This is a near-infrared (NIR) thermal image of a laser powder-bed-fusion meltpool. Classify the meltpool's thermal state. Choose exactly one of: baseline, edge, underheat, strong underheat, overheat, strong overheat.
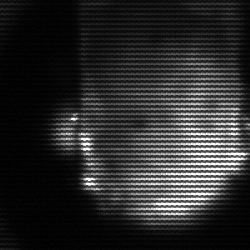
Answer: baseline